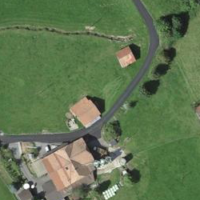
EUNIS habitat code: 24
Species observed at this site:
Fagus sylvatica